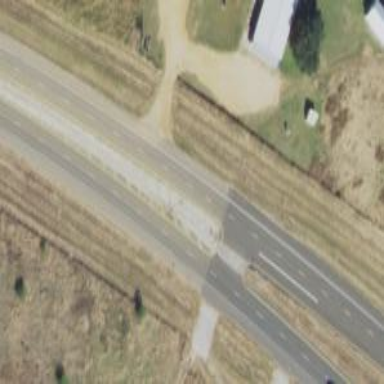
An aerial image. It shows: Trunk link highway.